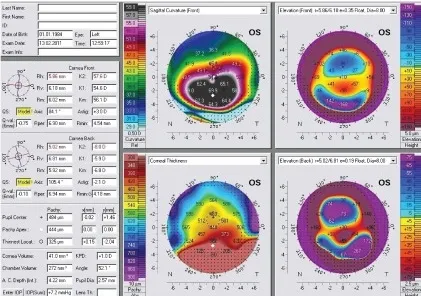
A case with PMD in one eye and PLK in the other. (
B): The left eye is PMD; notice the presence of this sign.
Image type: ophthalmic_imaging (oct)